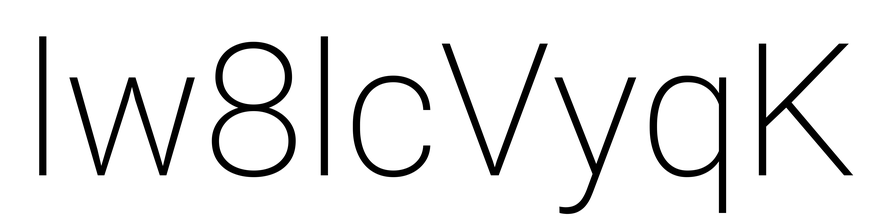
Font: Roboto_ExtraLight